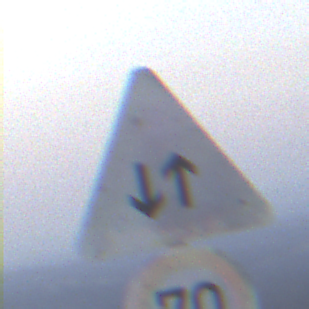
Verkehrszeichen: Gegenverkehr
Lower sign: Geschwindigkeit70
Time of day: SunriseSunset
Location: Outdoor (Suburban)
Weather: Clear
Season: NotSpecified
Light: Natural